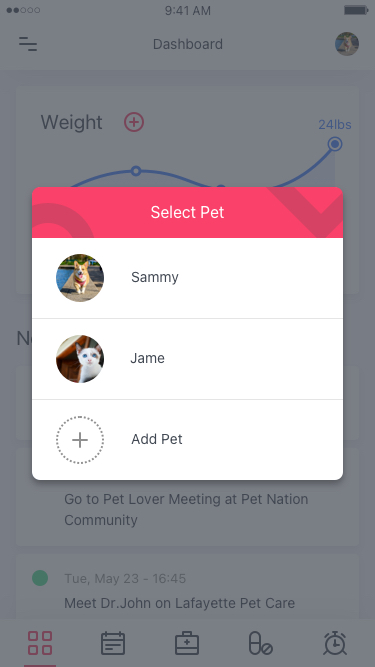
Text in this UI design:
Sammy
Jame
Add Pet
Select Pet